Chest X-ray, PA view. Patient: 44 years old, sex F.
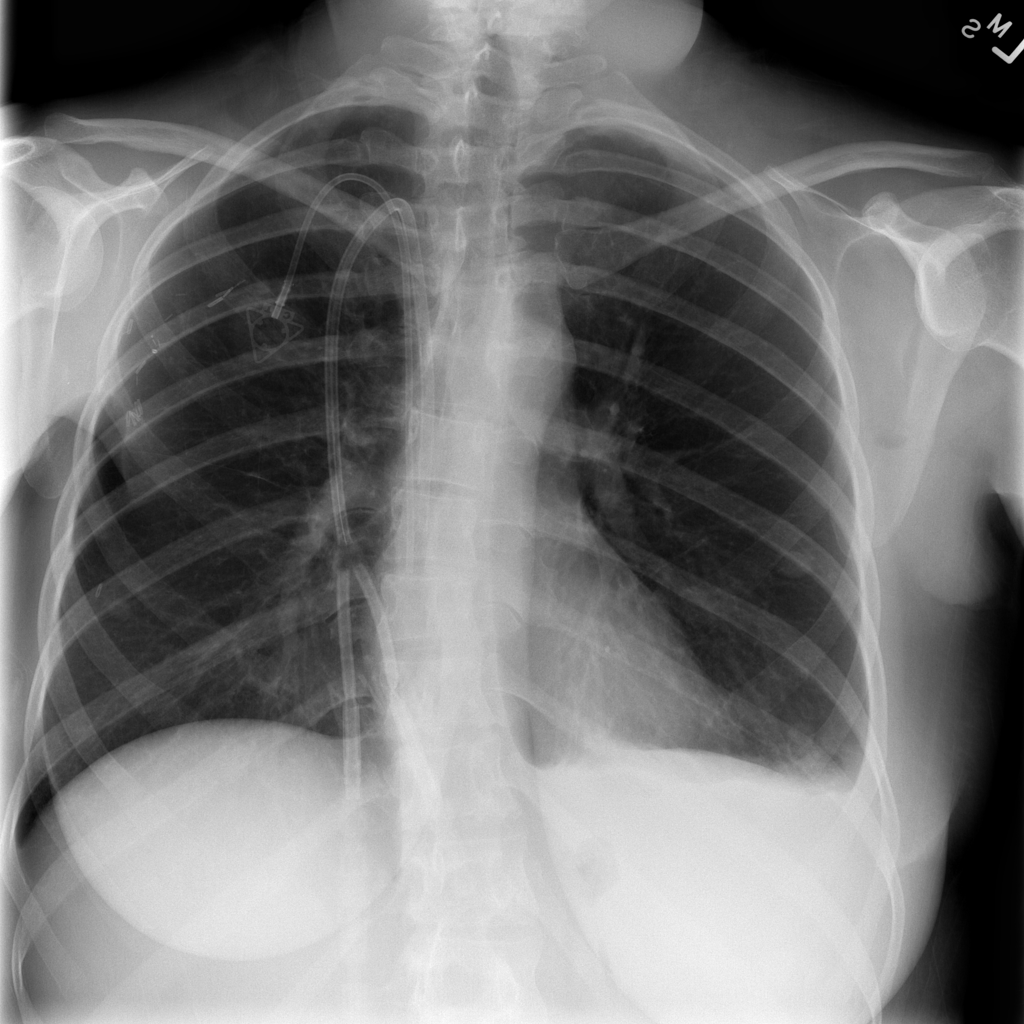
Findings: Nodule